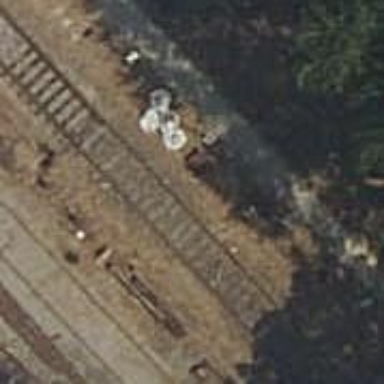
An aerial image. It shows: Rail siding with electrified contact lines.